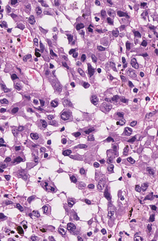
Tumor epithelial tissue: yes
Tumor-associated stroma tissue: no
Normal tissue: no